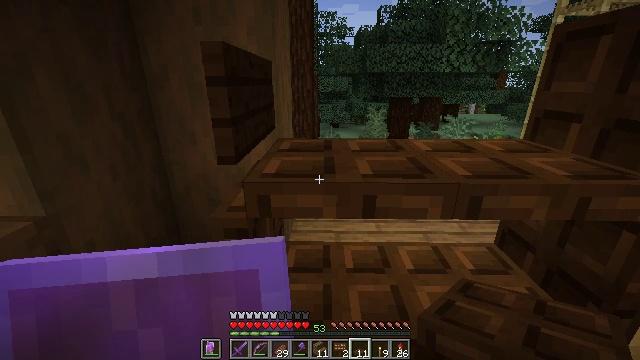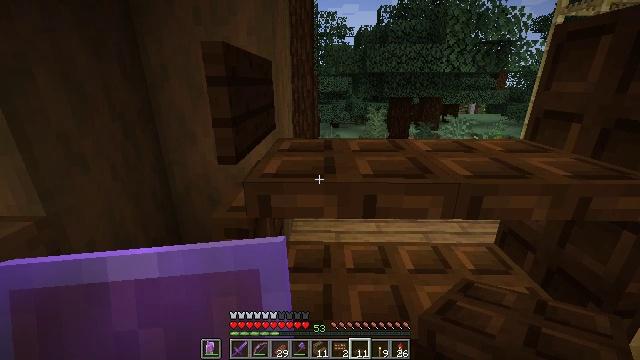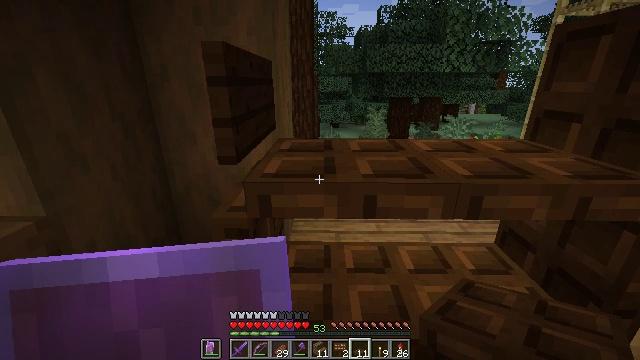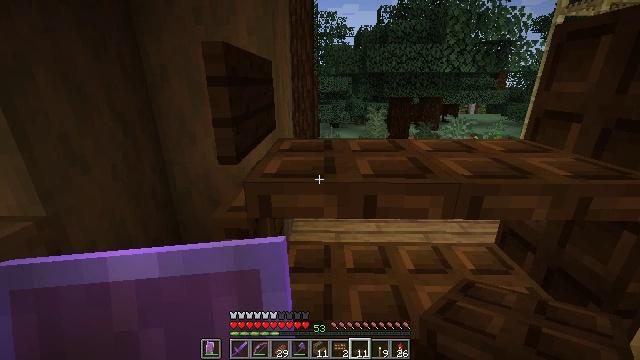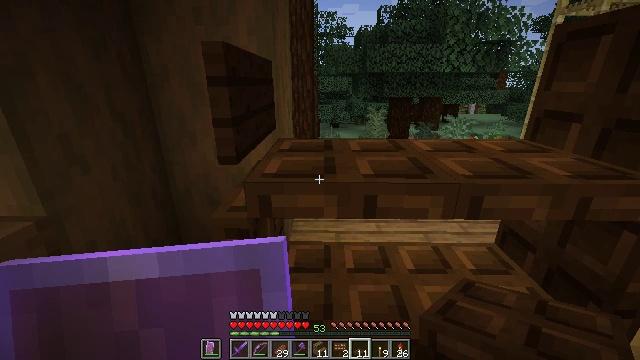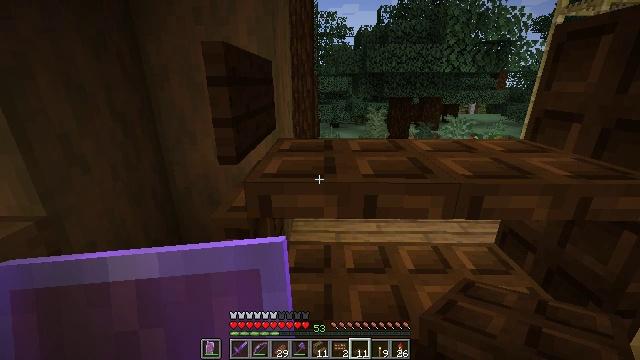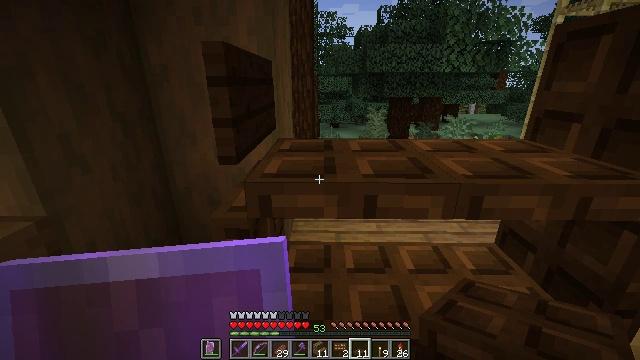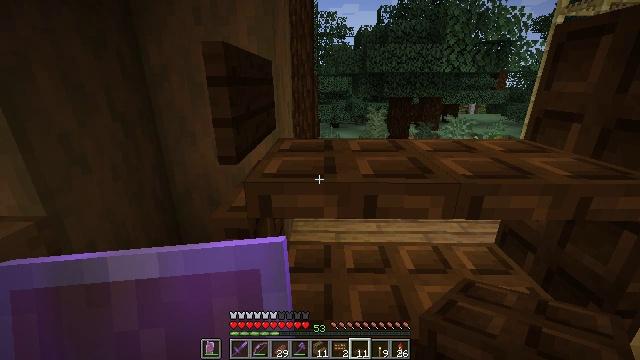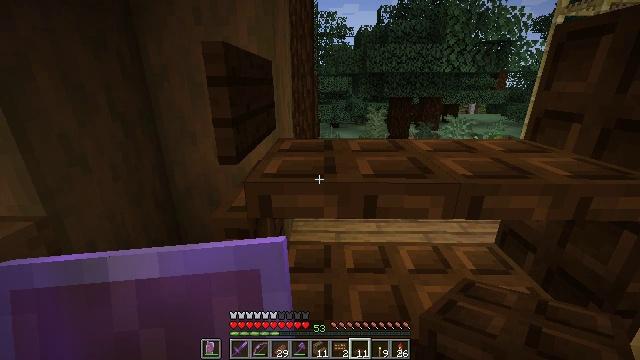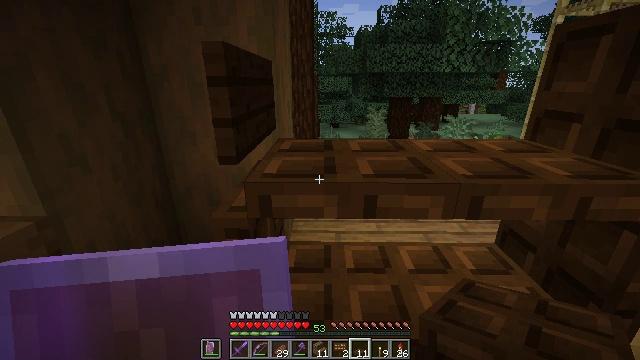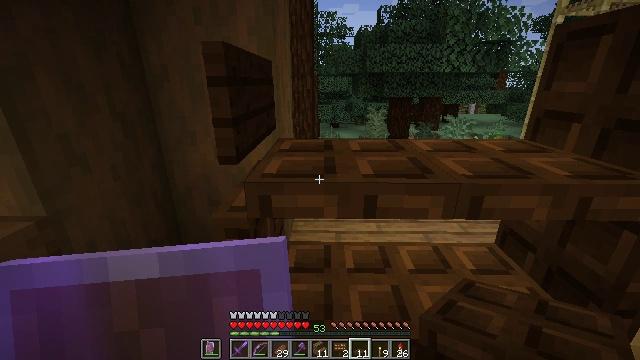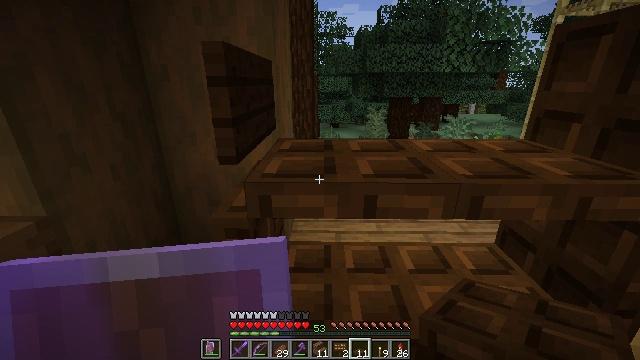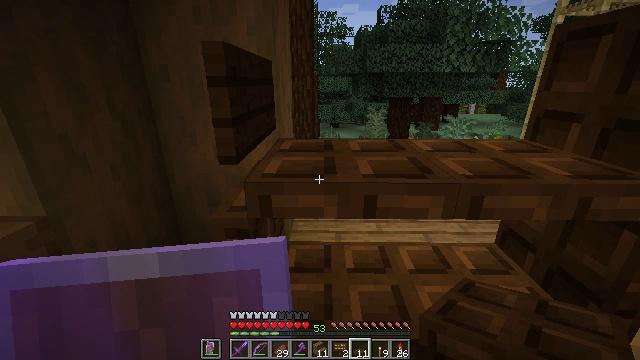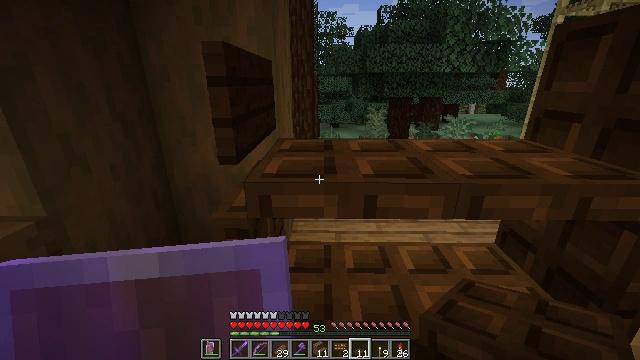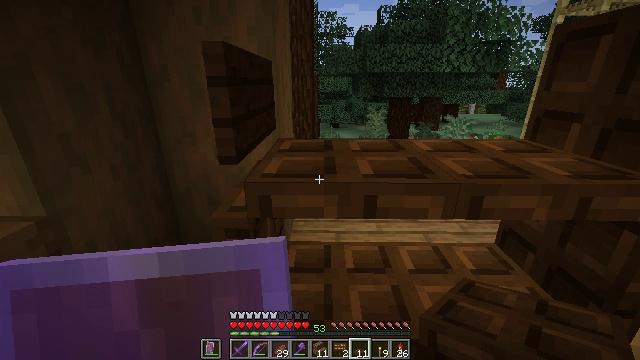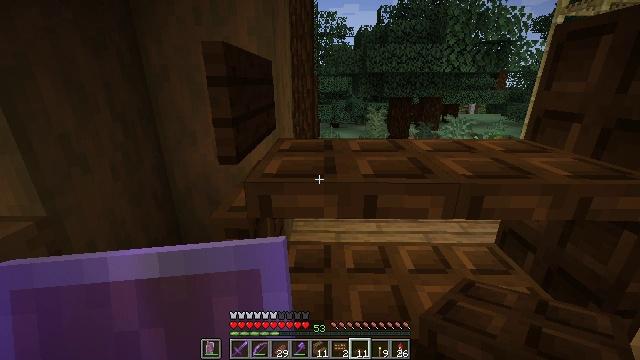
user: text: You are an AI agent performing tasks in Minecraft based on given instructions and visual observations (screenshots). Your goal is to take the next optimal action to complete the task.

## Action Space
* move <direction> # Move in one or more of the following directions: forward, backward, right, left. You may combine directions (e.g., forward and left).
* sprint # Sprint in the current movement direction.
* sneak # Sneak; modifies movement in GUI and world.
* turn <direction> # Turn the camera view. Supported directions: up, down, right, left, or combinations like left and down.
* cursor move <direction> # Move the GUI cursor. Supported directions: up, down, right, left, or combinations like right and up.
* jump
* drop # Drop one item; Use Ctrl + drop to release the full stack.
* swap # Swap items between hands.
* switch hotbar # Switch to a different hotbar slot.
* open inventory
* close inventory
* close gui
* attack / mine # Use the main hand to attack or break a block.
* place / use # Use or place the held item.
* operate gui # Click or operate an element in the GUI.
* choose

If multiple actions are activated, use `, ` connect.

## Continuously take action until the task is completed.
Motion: motion action
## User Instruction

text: Mine the dark oak wall sign.
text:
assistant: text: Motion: no_op
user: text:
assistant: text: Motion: no_op
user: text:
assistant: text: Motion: no_op
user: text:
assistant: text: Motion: no_op
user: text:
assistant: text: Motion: no_op
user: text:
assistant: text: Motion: no_op
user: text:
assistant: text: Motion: no_op
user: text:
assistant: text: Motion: no_op
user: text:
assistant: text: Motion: no_op
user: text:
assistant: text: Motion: no_op
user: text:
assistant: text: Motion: no_op
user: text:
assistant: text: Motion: no_op
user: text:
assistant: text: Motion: no_op
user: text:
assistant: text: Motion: no_op
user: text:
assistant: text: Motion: no_op
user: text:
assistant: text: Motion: no_op
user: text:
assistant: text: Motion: no_op
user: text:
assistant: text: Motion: no_op
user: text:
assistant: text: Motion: no_op
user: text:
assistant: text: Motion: no_op
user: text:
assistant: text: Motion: no_op
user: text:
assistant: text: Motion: no_op
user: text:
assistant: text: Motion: no_op
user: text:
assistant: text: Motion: no_op
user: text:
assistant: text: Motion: no_op
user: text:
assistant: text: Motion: no_op
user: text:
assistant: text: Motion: no_op
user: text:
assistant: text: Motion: no_op
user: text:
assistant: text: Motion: no_op
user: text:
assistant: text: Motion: no_op